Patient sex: M
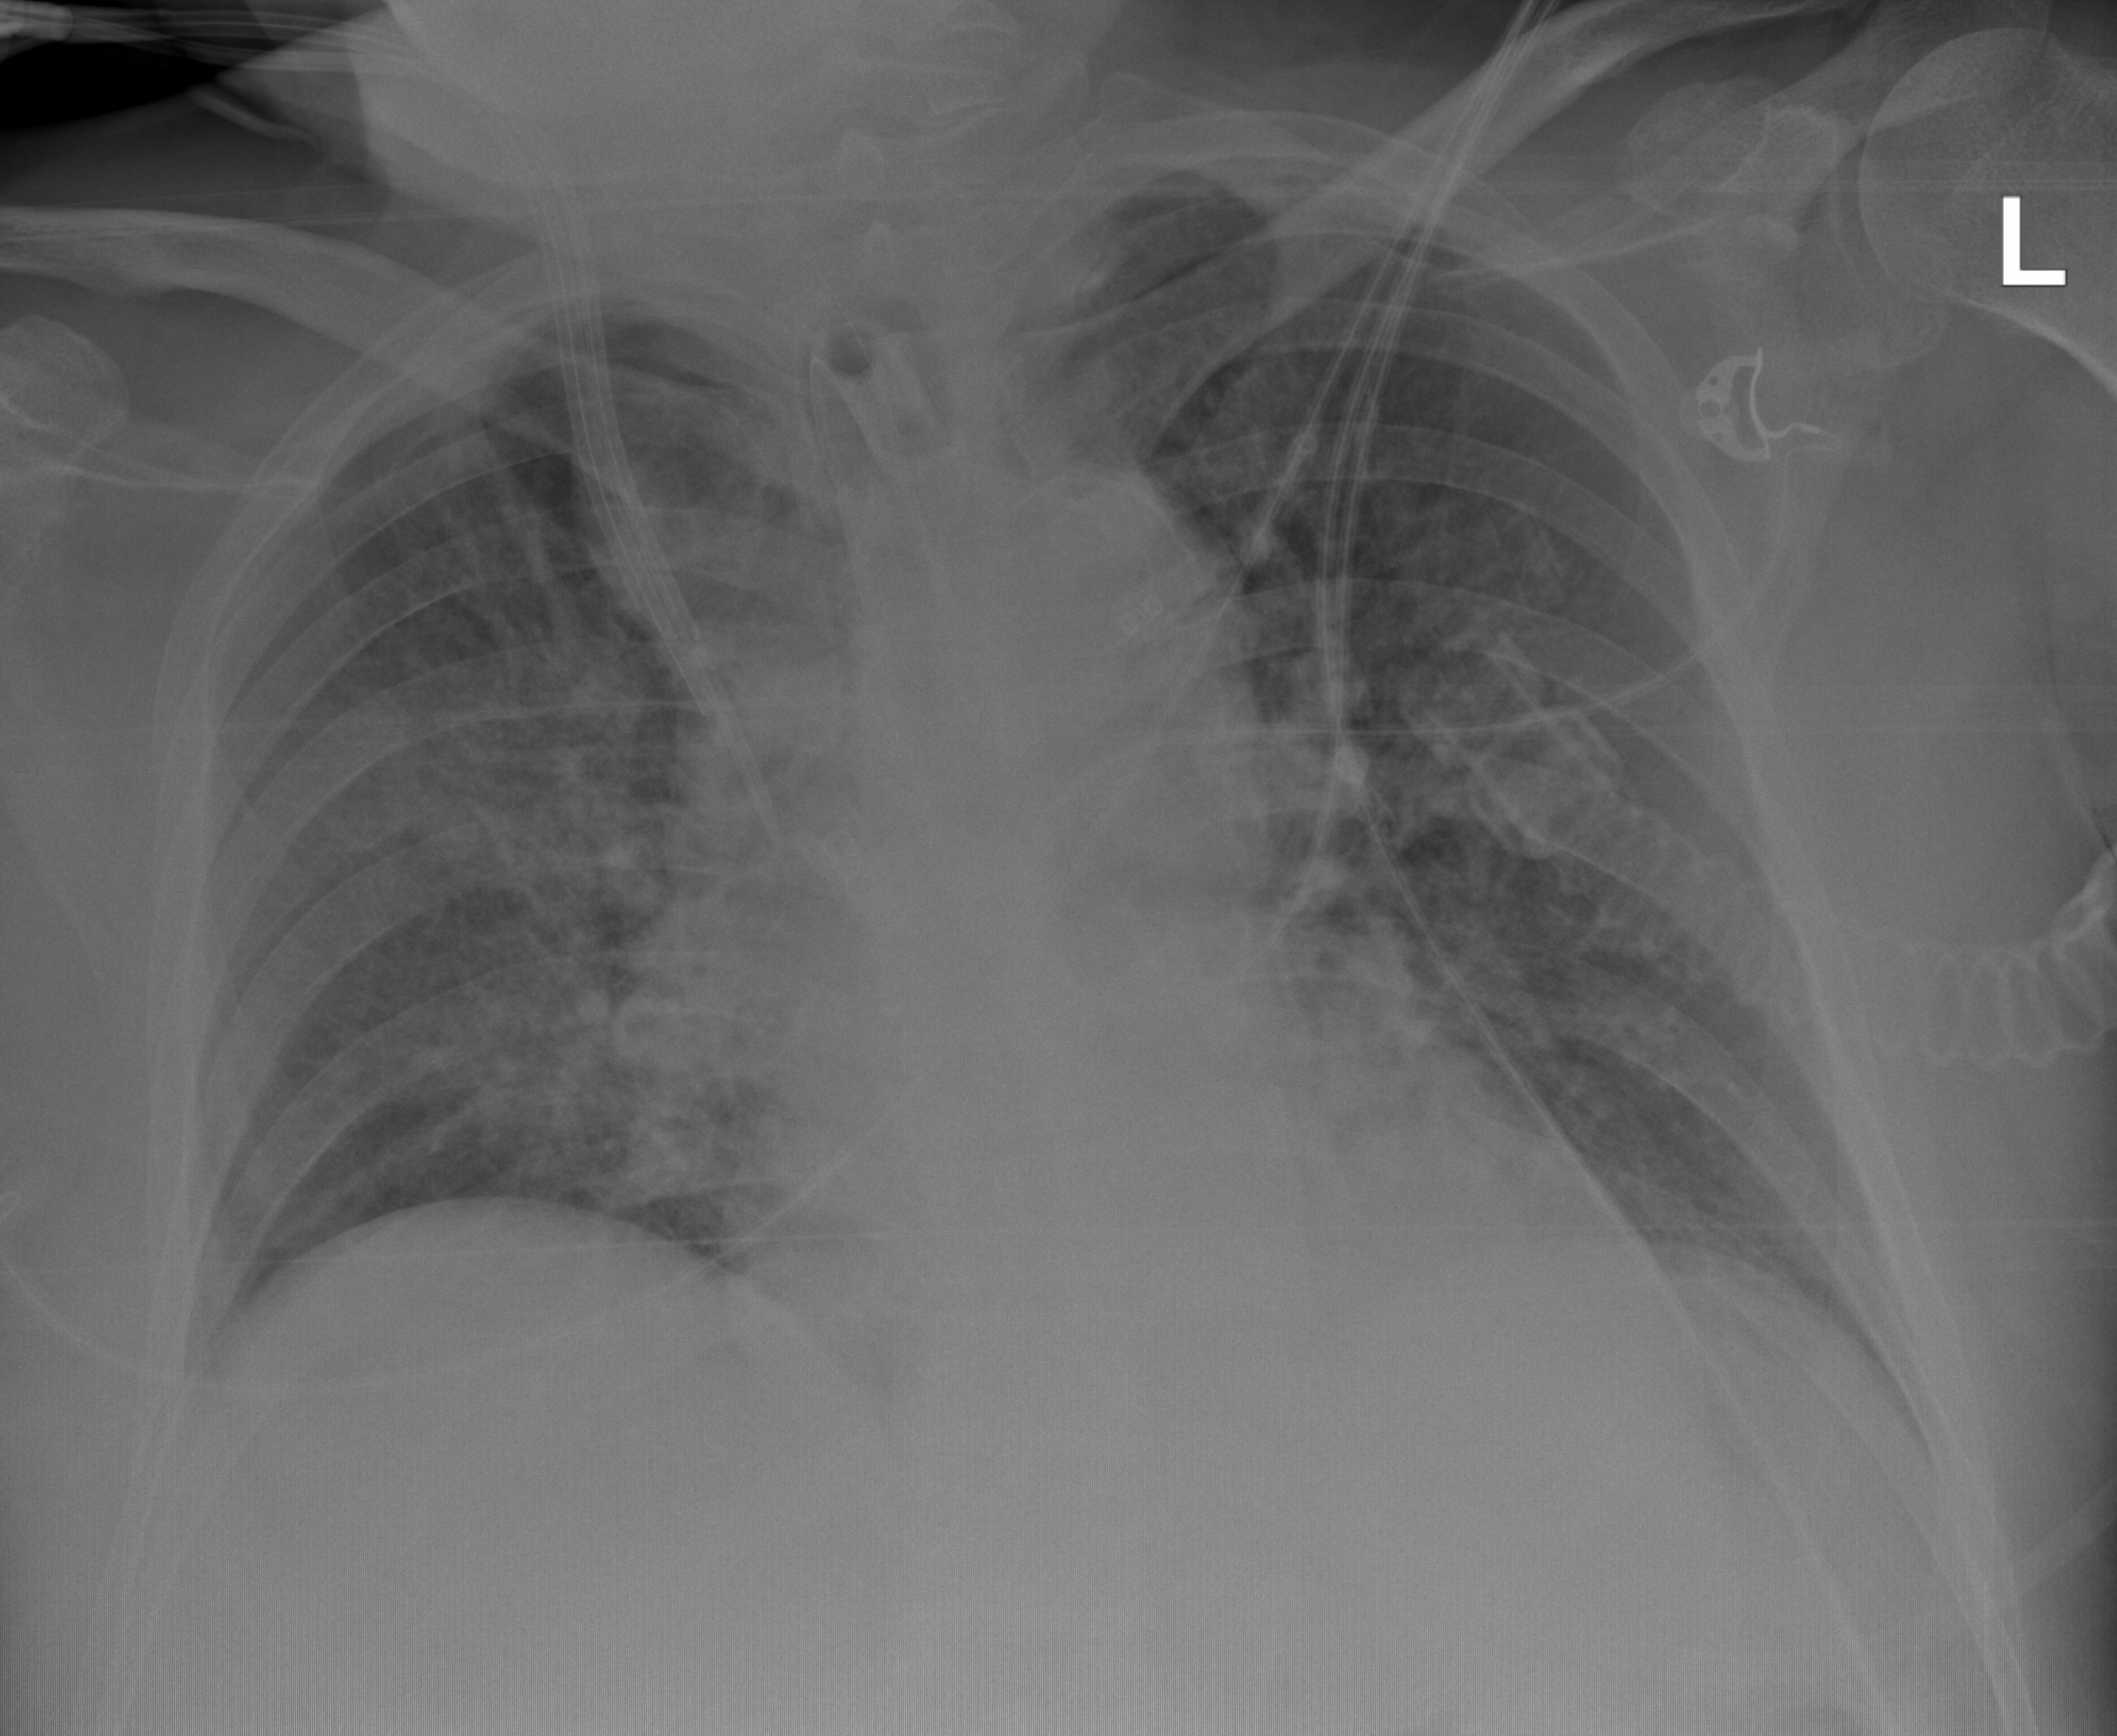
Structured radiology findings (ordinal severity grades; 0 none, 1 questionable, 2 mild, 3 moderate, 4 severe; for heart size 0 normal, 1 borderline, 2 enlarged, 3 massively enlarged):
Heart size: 1
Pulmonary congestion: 2
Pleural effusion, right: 0
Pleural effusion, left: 1
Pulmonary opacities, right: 3
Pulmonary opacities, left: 2
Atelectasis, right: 2
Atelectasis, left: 2